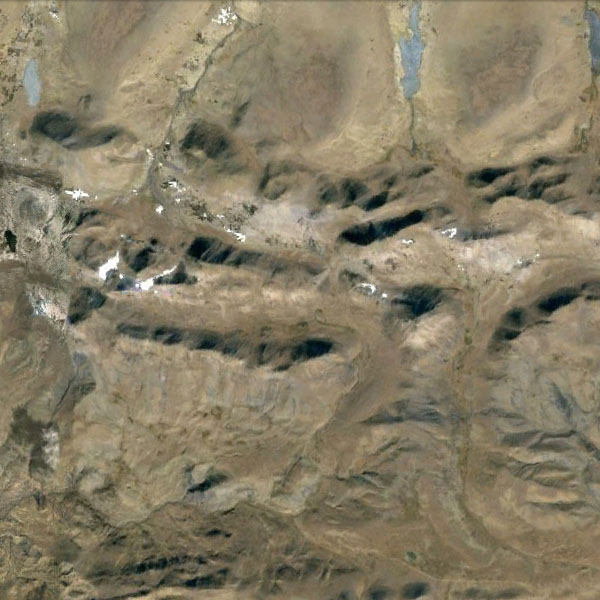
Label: Mountain